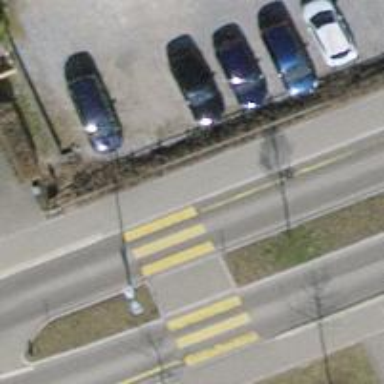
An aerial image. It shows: Tertiary road with asphalt surface.